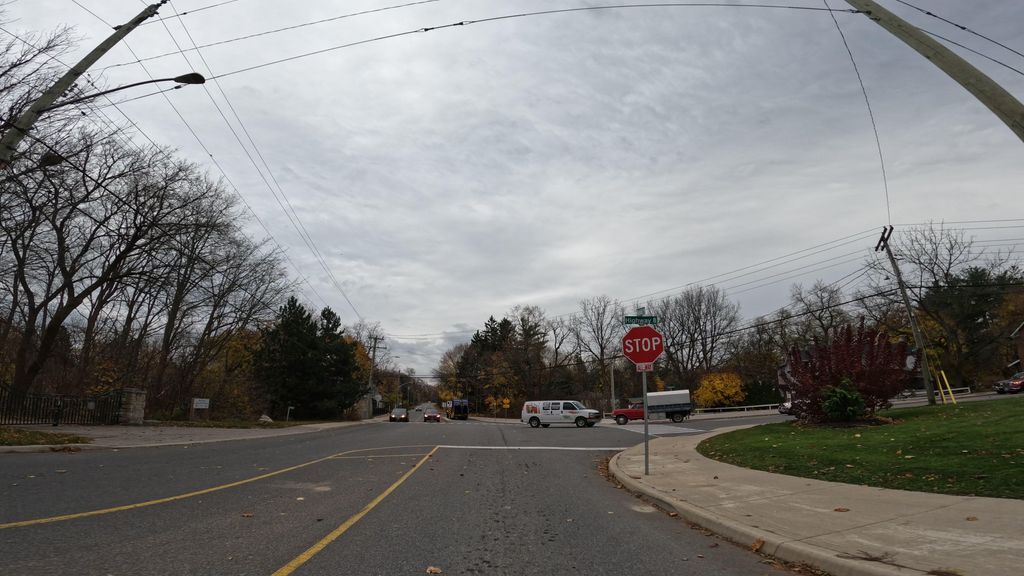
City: hamilton